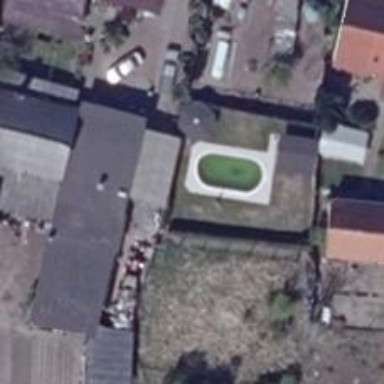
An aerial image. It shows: Swimming pool located in leisure land.